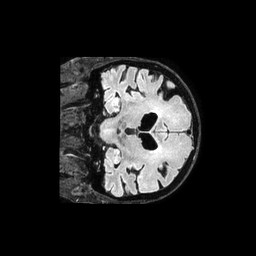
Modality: FLAIR
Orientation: coronal
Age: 73
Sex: female
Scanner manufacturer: philips
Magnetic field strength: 3 T
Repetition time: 4.8 s
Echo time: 0.34 s